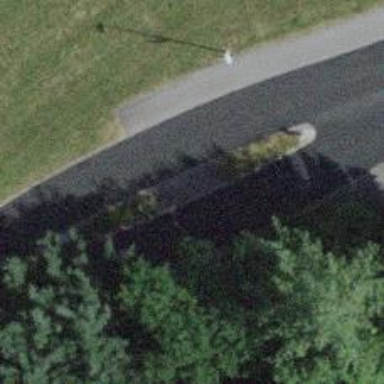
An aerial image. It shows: Uncontrolled zebra crossing with pedestrian island.